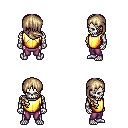
a pixel art fantasy rpg character, male body template, skeleton, gold chest armor, magenta pants, white blonde right-swept hairstyle, four views (front, back, left, right), 2x2 character sprite sheet, small pixel art, hard edges, no anti-aliasing